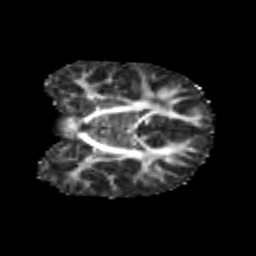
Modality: FA
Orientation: coronal
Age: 6
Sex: male
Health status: healthy